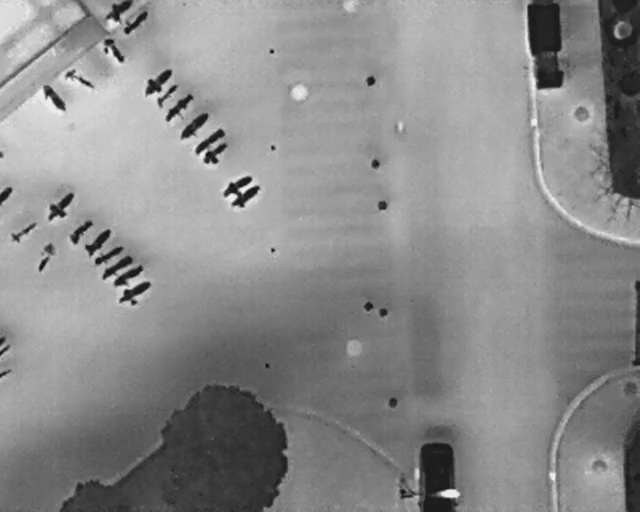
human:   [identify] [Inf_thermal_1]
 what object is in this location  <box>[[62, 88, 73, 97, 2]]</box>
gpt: <ref>1 medium car at the bottom</ref>